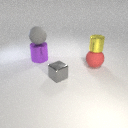
small yellow metal cylinder above large red rubber sphere